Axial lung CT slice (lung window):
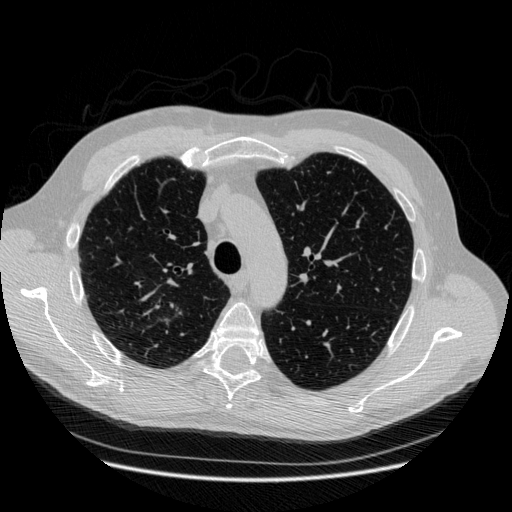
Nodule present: no